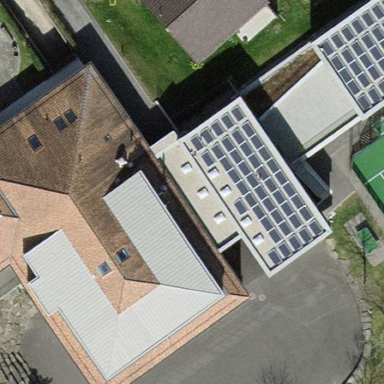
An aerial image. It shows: School building.